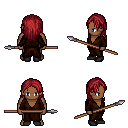
a pixel art fantasy rpg character, male body template, human, dark skin, brown robe, metal pants, brunette long hairstyle, black shoes, spear, four views (front, back, left, right), 2x2 character sprite sheet, small pixel art, hard edges, no anti-aliasing